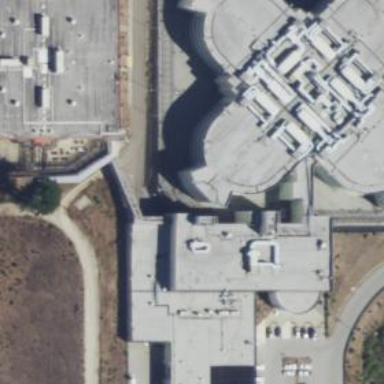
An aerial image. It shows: Prison.